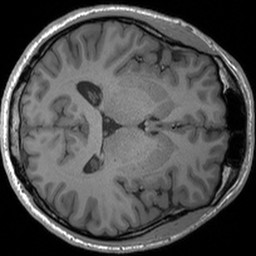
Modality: T1w
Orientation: axial
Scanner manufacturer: siemens
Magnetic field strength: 3 T
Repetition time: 1.54 s
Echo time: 0.00234 s